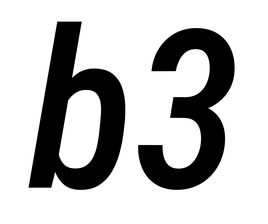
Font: Roboto-Italic_Condensed_Medium_Italic